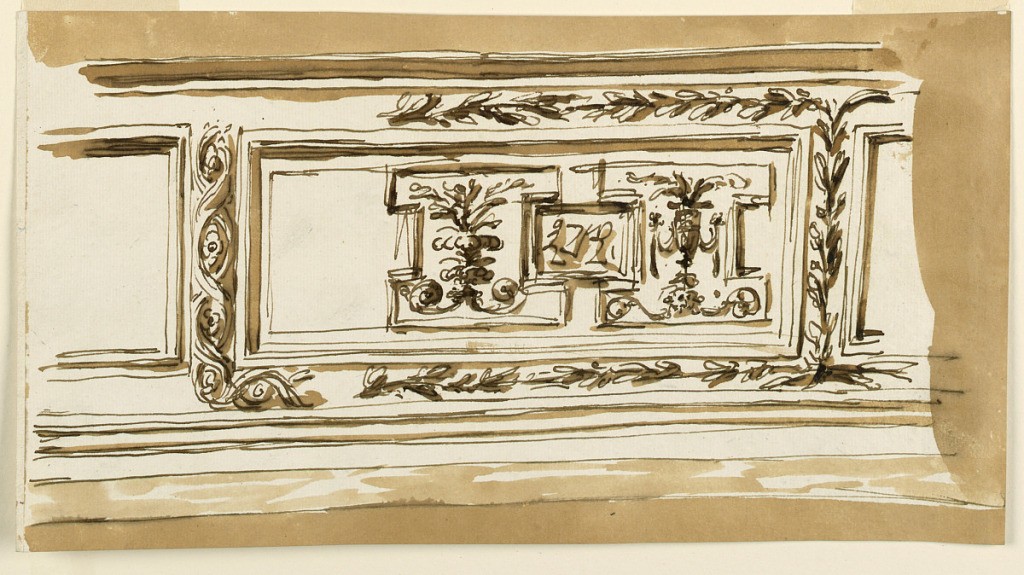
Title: Dado with alternative suggestions
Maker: Giuseppe Barberi, Italian, 1746–1809
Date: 1746–1809
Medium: Pen and brown ink, brush and brown wash on off-white laid paper, lined
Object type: Drawing
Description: Dado with alternative suggestions.